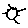
Label: sun